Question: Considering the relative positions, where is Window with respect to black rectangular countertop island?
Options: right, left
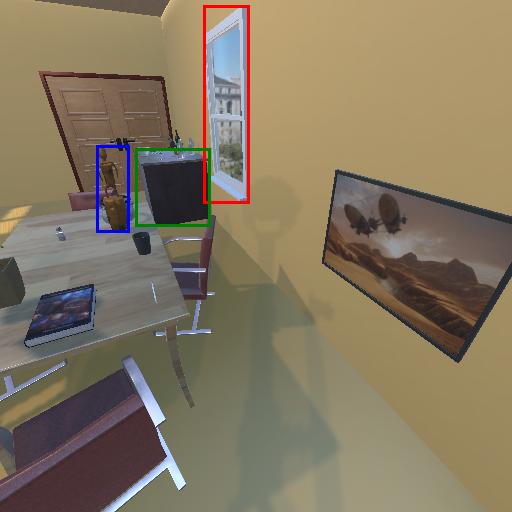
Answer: right